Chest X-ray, PA view. Patient: 49 years old, sex M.
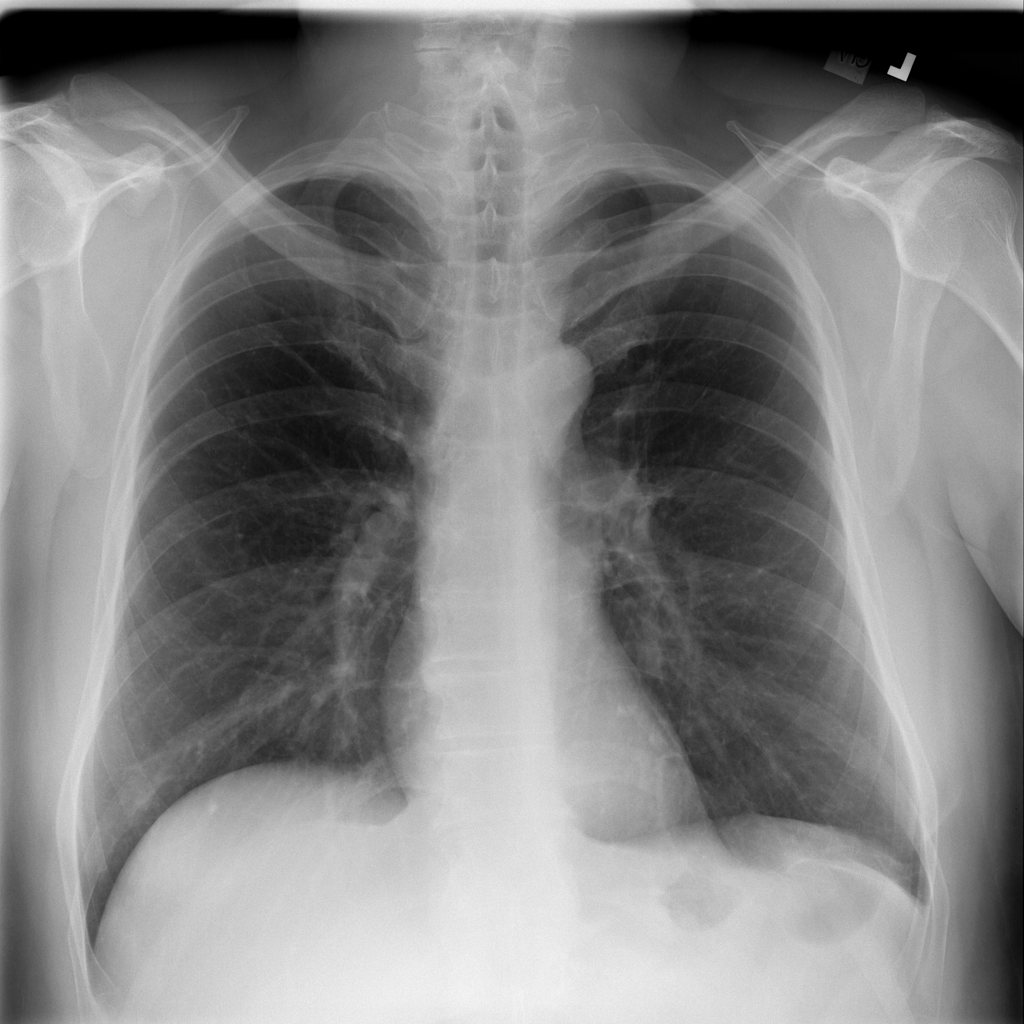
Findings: No Finding